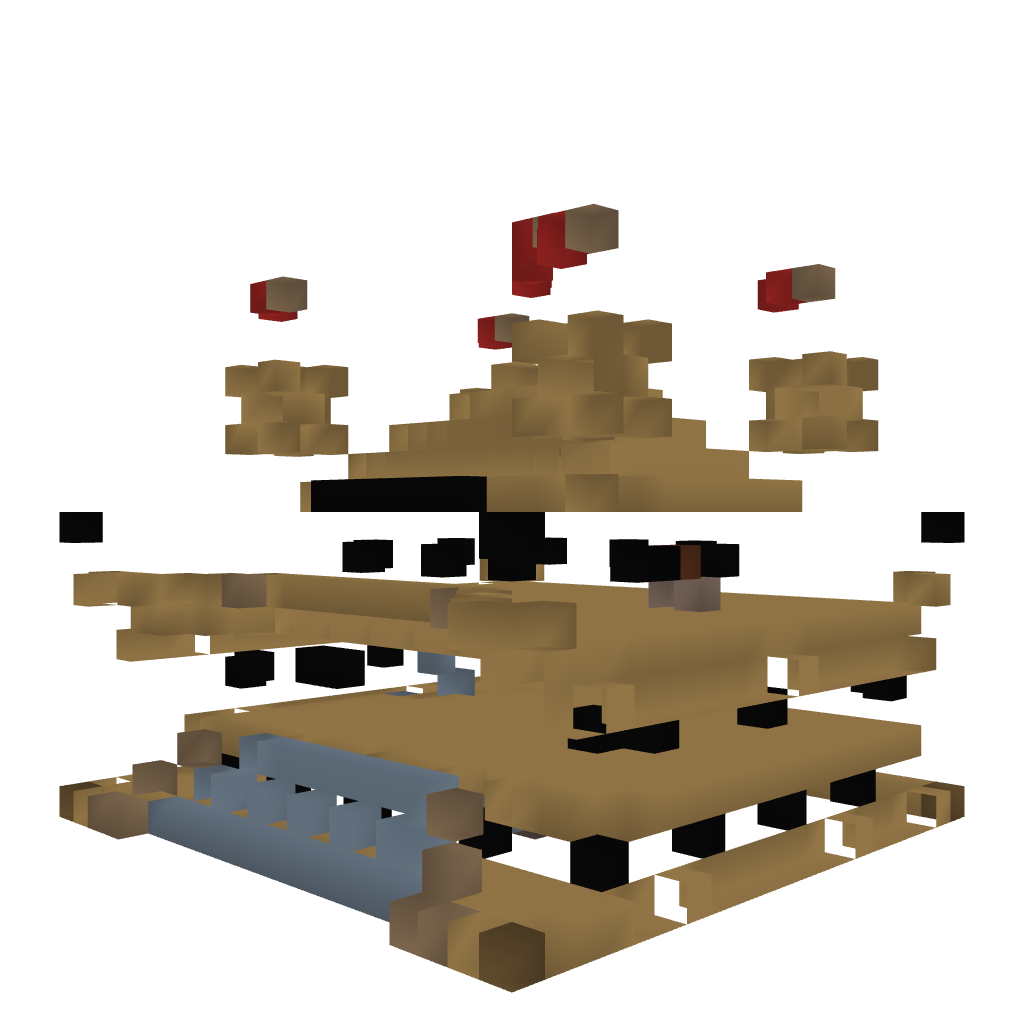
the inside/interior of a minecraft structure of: easy castle